Interaction volume radius: 10 \u00c5
Interaction volume height: 30 \u00c5
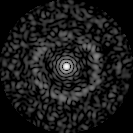
Disorder parameter: 0.833